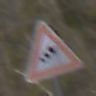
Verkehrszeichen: SeitenwindVonRechts
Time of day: MorningAfternoon
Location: Outdoor (Nature)
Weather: PartlyCloudy
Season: NotSpecified
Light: Natural